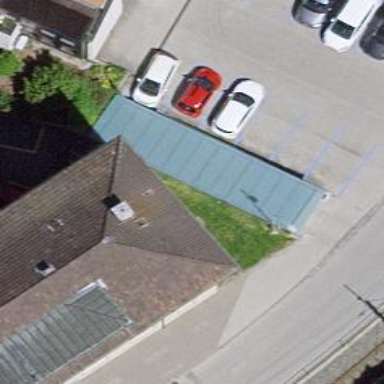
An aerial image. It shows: Parking entrance with concrete surface.